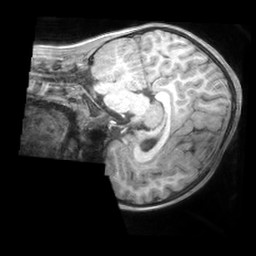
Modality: T1w
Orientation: sagittal
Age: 4
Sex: female
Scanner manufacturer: siemens
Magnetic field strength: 3 T
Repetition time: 2.53 s
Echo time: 0.00164 s